Question: I am intermittently getting the following exception:

It does not occur if I step through the code and I'm having trouble working out how to reproduce it reliably. The inner exception is null.
I have search the web and found a C++ MFC programmer cam across the same thing but no answers:
<URL>
I also have read up on another possible cause unfortunately is unrelated as its to do with opening a spreadsheet via IE.
> Can someone please shed light on what is going on here? I would much
prefer to know the root cause and code around it rather than using a
try-catch. Thanks for any advice.
ps I didn't write this code (there would be a bool parameter for true false if I did), I'm just new to this project and want to clean it up a bit and make it more robust.
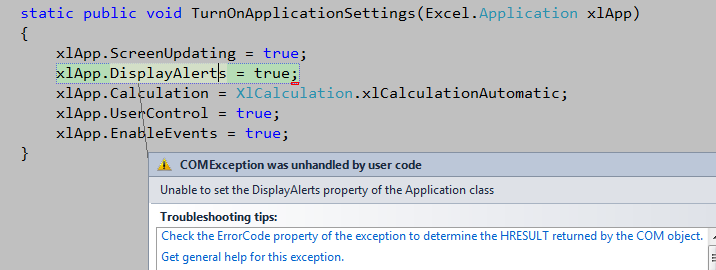
Answer: You need to add exception handling to capture and report the ErrorCode, as suggested in the troubleshooting tips, then determine what Excel is complaining about.
This could be caused by a number of different issues, but without the ErrorCode, you are flying in the dark. Once you figure out the ErrorCode, if it is innocuous you could just trap the exception and ignore it.
The hex error code is returned in the ErrorCode property of the <URL> that is thrown in this case. I'm not sure if the message will be in that list you provided, but it certainly doesn't hurt to look there.